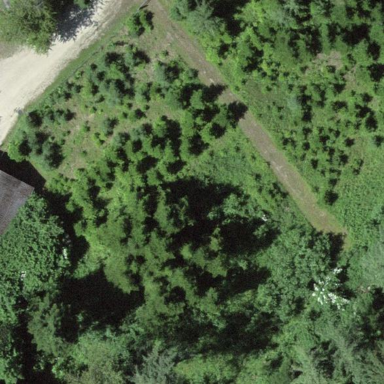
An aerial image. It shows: Orchard that produces Christmas trees.